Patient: sex M, age 79
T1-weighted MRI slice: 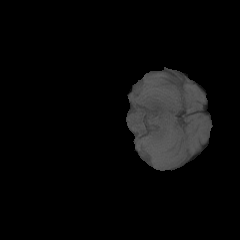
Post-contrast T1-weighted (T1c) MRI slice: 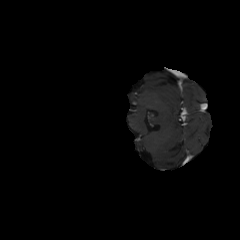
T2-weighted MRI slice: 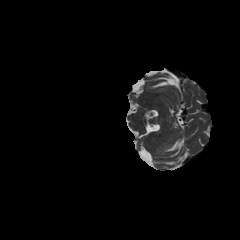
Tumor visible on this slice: no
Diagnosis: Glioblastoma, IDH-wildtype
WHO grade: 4